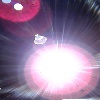
Label: sunburn